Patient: sex M, age 52
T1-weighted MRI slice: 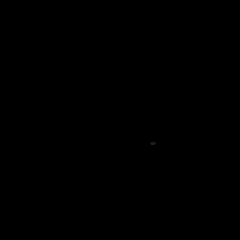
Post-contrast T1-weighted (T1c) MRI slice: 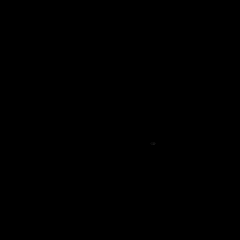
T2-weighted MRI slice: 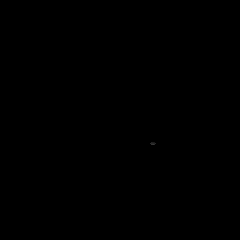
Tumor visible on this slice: no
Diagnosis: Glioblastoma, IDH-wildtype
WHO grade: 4